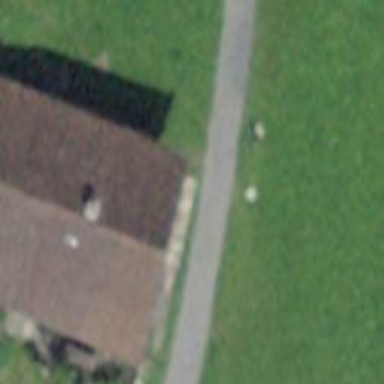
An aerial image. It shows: Farm building.